Question: I have a webservice that uses JAX-RS, JPA and JAXB. I've writen a method that should return a collection of objects from my database. This doesn't happen though. It only return a single item.
My method:
'''
@GET
@Produces(MediaType.APPLICATION_XML)
@Path("findMeasurementsByRunID/{runID}")
public List<Measurement> getMeasurementByRunId(@PathParam("runID") int runID) {
List<Measurement> results = null;
Query query = emf.createEntityManager().createNamedQuery(
"findMeasurementsByRunID");
query.setParameter("runid", runID);
results = query.getResultList();
return results;
}
'''
My Entity-class:
'''
@Entity
@NamedQueries({
@NamedQuery(name = "findMeasurementsByRunID", query = "SELECT m "
+ "FROM Measurement m "
+ "WHERE m.runID = :runid"),
@NamedQuery(name = "findMeasurementsByRunIDPosition", query = "SELECT m "
+ "FROM Measurement m "
+ "WHERE m.runID = :runid AND "
+ "m.position = :position") })
@XmlRootElement
@XmlType(propOrder = { "runID", "rack", "position", "completionStatus",
"countingTime", "cr51Counts", "cr51CPM", "cr51Error",
"measurementDateTime", "protocolID", "protocolName" })
public class Measurement implements Serializable {
private static final long serialVersionUID = 1L;
@Id
@AttributeOverrides({
@AttributeOverride(name = "runID", column = @Column(name = "RunID")),
@AttributeOverride(name = "position", column = @Column(name = "Position")) })
@Column(name = "RunID")
private int runID;
@Column(name = "Rack")
private int rack;
@Column(name = "Position")
private int position;
@Column(name = "Completionstatus")
private int completionStatus;
@Column(name = "CountingTime")
private double countingTime;
@Column(name = "Cr51Counts")
private double cr51Counts;
@Column(name = "Cr51CPM")
private double cr51CPM;
@Column(name = "Cr51Error")
private double cr51Error;
@Column(name = "MeasurementDateTime")
@Temporal(TemporalType.TIMESTAMP)
private Date measurementDateTime;
@Column(name = "ProtocolID")
private int protocolID;
@Column(name = "ProtocolName")
private String protocolName;
public Measurement() {
}
// Getters and Setters...
}
'''
If I call the service it only returns the first item from the query as xml not the whole collection.
Output:
'''
<measurements>
<measurement>
<runID>418</runID>
<rack>57</rack>
<position>1</position>
<completionStatus>0</completionStatus>
<countingTime>3599.97</countingTime>
<cr51Counts>2225.53</cr51Counts>
<cr51CPM>5.11</cr51CPM>
<cr51Error>44.26</cr51Error>
<measurementDateTime>2012-12-14T14:08:37.0</measurementDateTime>
<protocolID>3</protocolID>
<protocolName>Cr-51 GFR (almindelig blodproever)</protocolName>
</measurement>
</measurements>
'''
How can I make the service return the whole collection of measurements and not just one item?
My data:

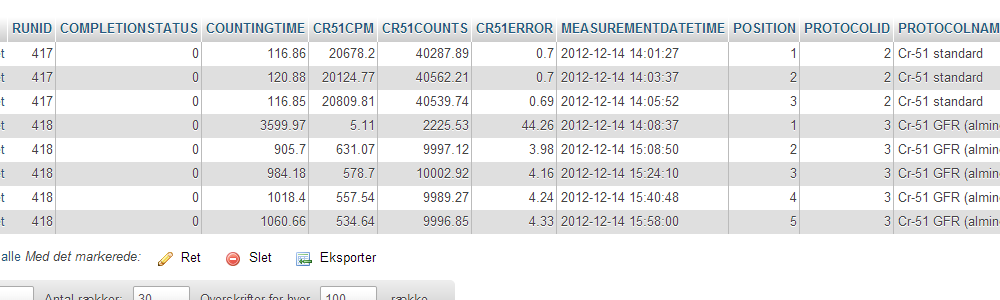
Answer: So you execute some query "findMeasurementsByRunID" which restricts it to a particular "runId" and you don't understand why you only get 1 Measurement object? Update your query to remove/change the filter so that it allows multiples